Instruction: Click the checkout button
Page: cart
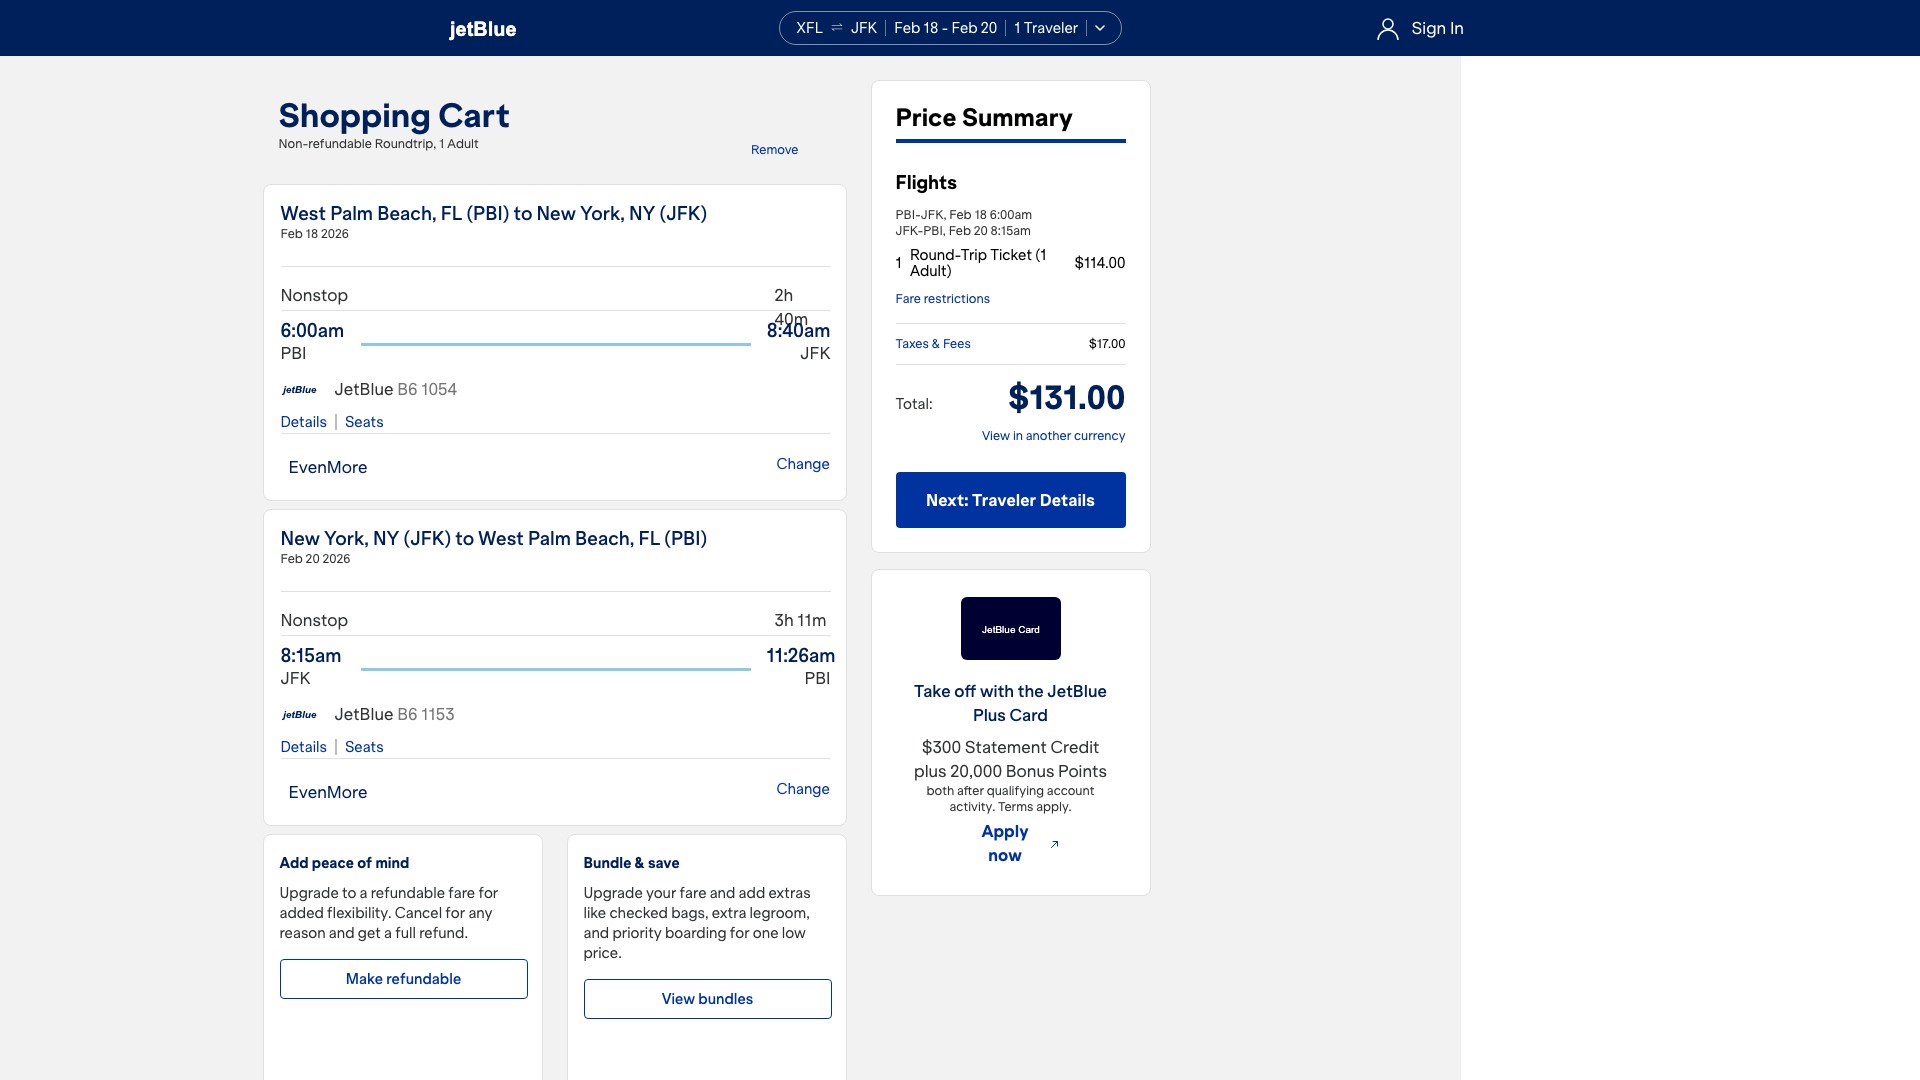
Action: click